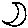
Label: moon